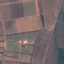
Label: PermanentCrop